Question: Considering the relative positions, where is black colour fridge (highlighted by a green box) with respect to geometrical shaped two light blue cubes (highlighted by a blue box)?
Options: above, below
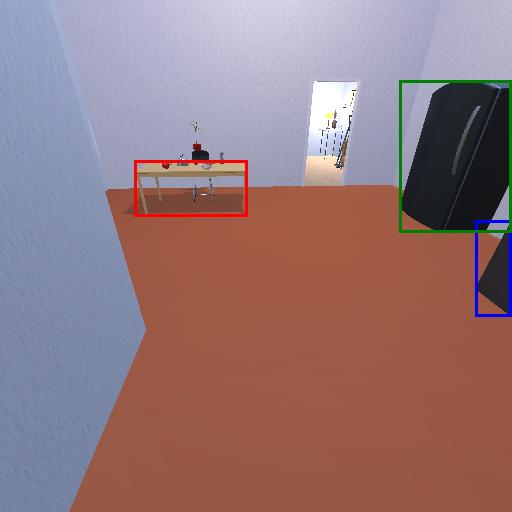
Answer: above